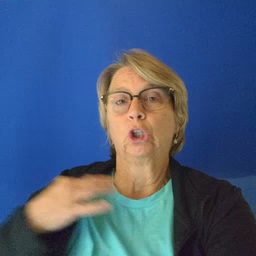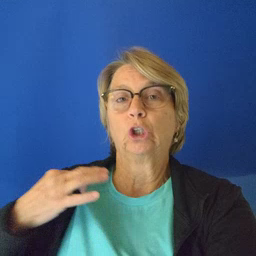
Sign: shirt